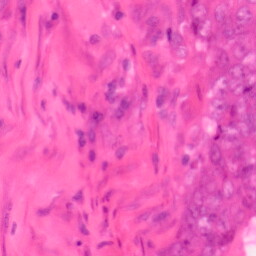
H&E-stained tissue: Colon